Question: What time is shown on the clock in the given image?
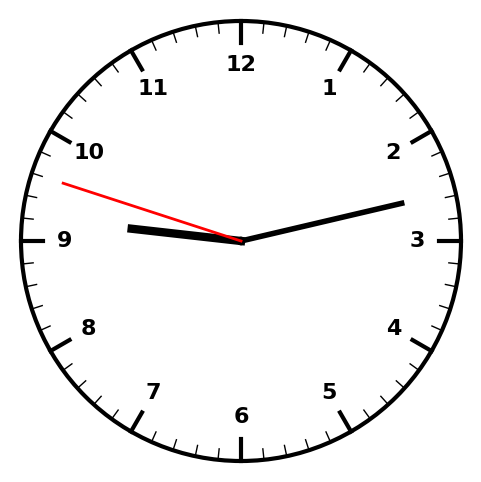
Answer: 09:12:48